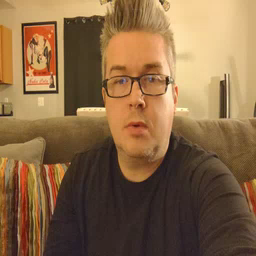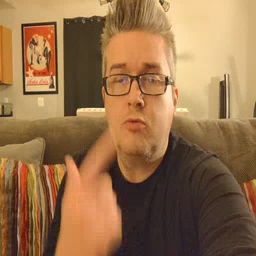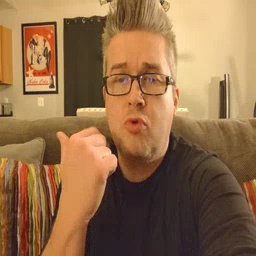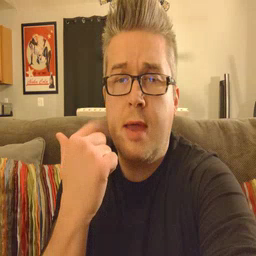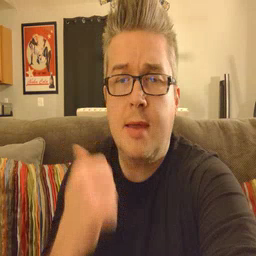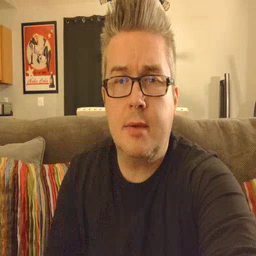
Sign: cry